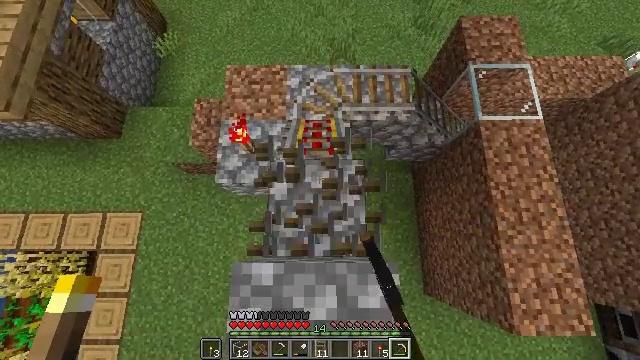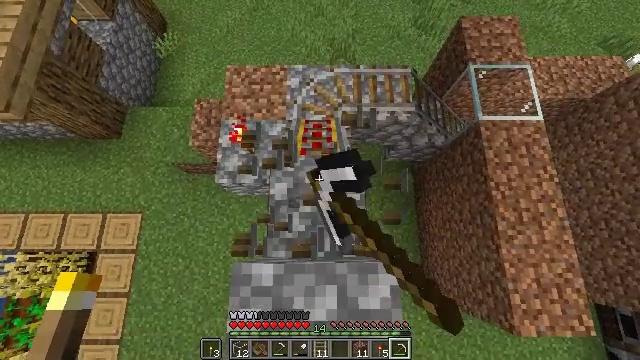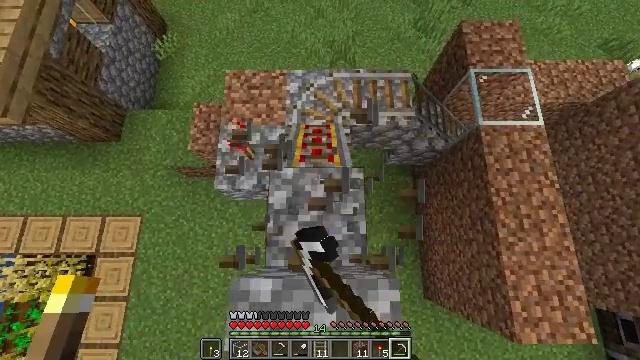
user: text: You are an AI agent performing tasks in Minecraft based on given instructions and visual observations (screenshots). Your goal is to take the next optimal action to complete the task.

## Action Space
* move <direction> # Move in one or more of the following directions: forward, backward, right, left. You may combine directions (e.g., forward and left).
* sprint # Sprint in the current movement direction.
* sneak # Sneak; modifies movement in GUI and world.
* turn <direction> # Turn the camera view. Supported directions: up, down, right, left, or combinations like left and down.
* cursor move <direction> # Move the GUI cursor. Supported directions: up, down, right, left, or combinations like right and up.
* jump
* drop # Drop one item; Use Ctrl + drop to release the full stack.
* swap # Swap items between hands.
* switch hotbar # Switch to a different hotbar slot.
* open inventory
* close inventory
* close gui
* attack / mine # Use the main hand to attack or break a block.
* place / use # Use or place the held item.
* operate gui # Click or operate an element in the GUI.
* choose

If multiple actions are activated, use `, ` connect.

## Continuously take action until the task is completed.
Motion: motion action
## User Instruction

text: Recycle the rail from an abandoned track.
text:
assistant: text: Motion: attack / mine
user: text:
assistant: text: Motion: move forward, attack / mine
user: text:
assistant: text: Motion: attack / mine